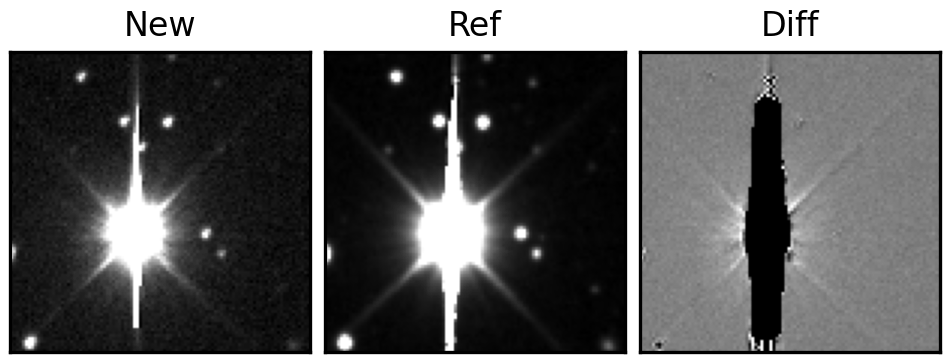
Label: bogus